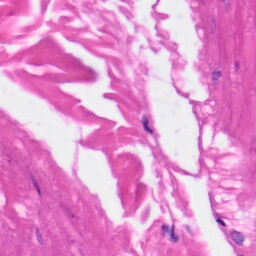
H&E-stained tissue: Skin